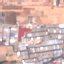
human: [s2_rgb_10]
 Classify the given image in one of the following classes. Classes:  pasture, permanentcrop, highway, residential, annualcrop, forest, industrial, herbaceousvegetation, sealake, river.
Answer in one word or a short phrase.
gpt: Industrial